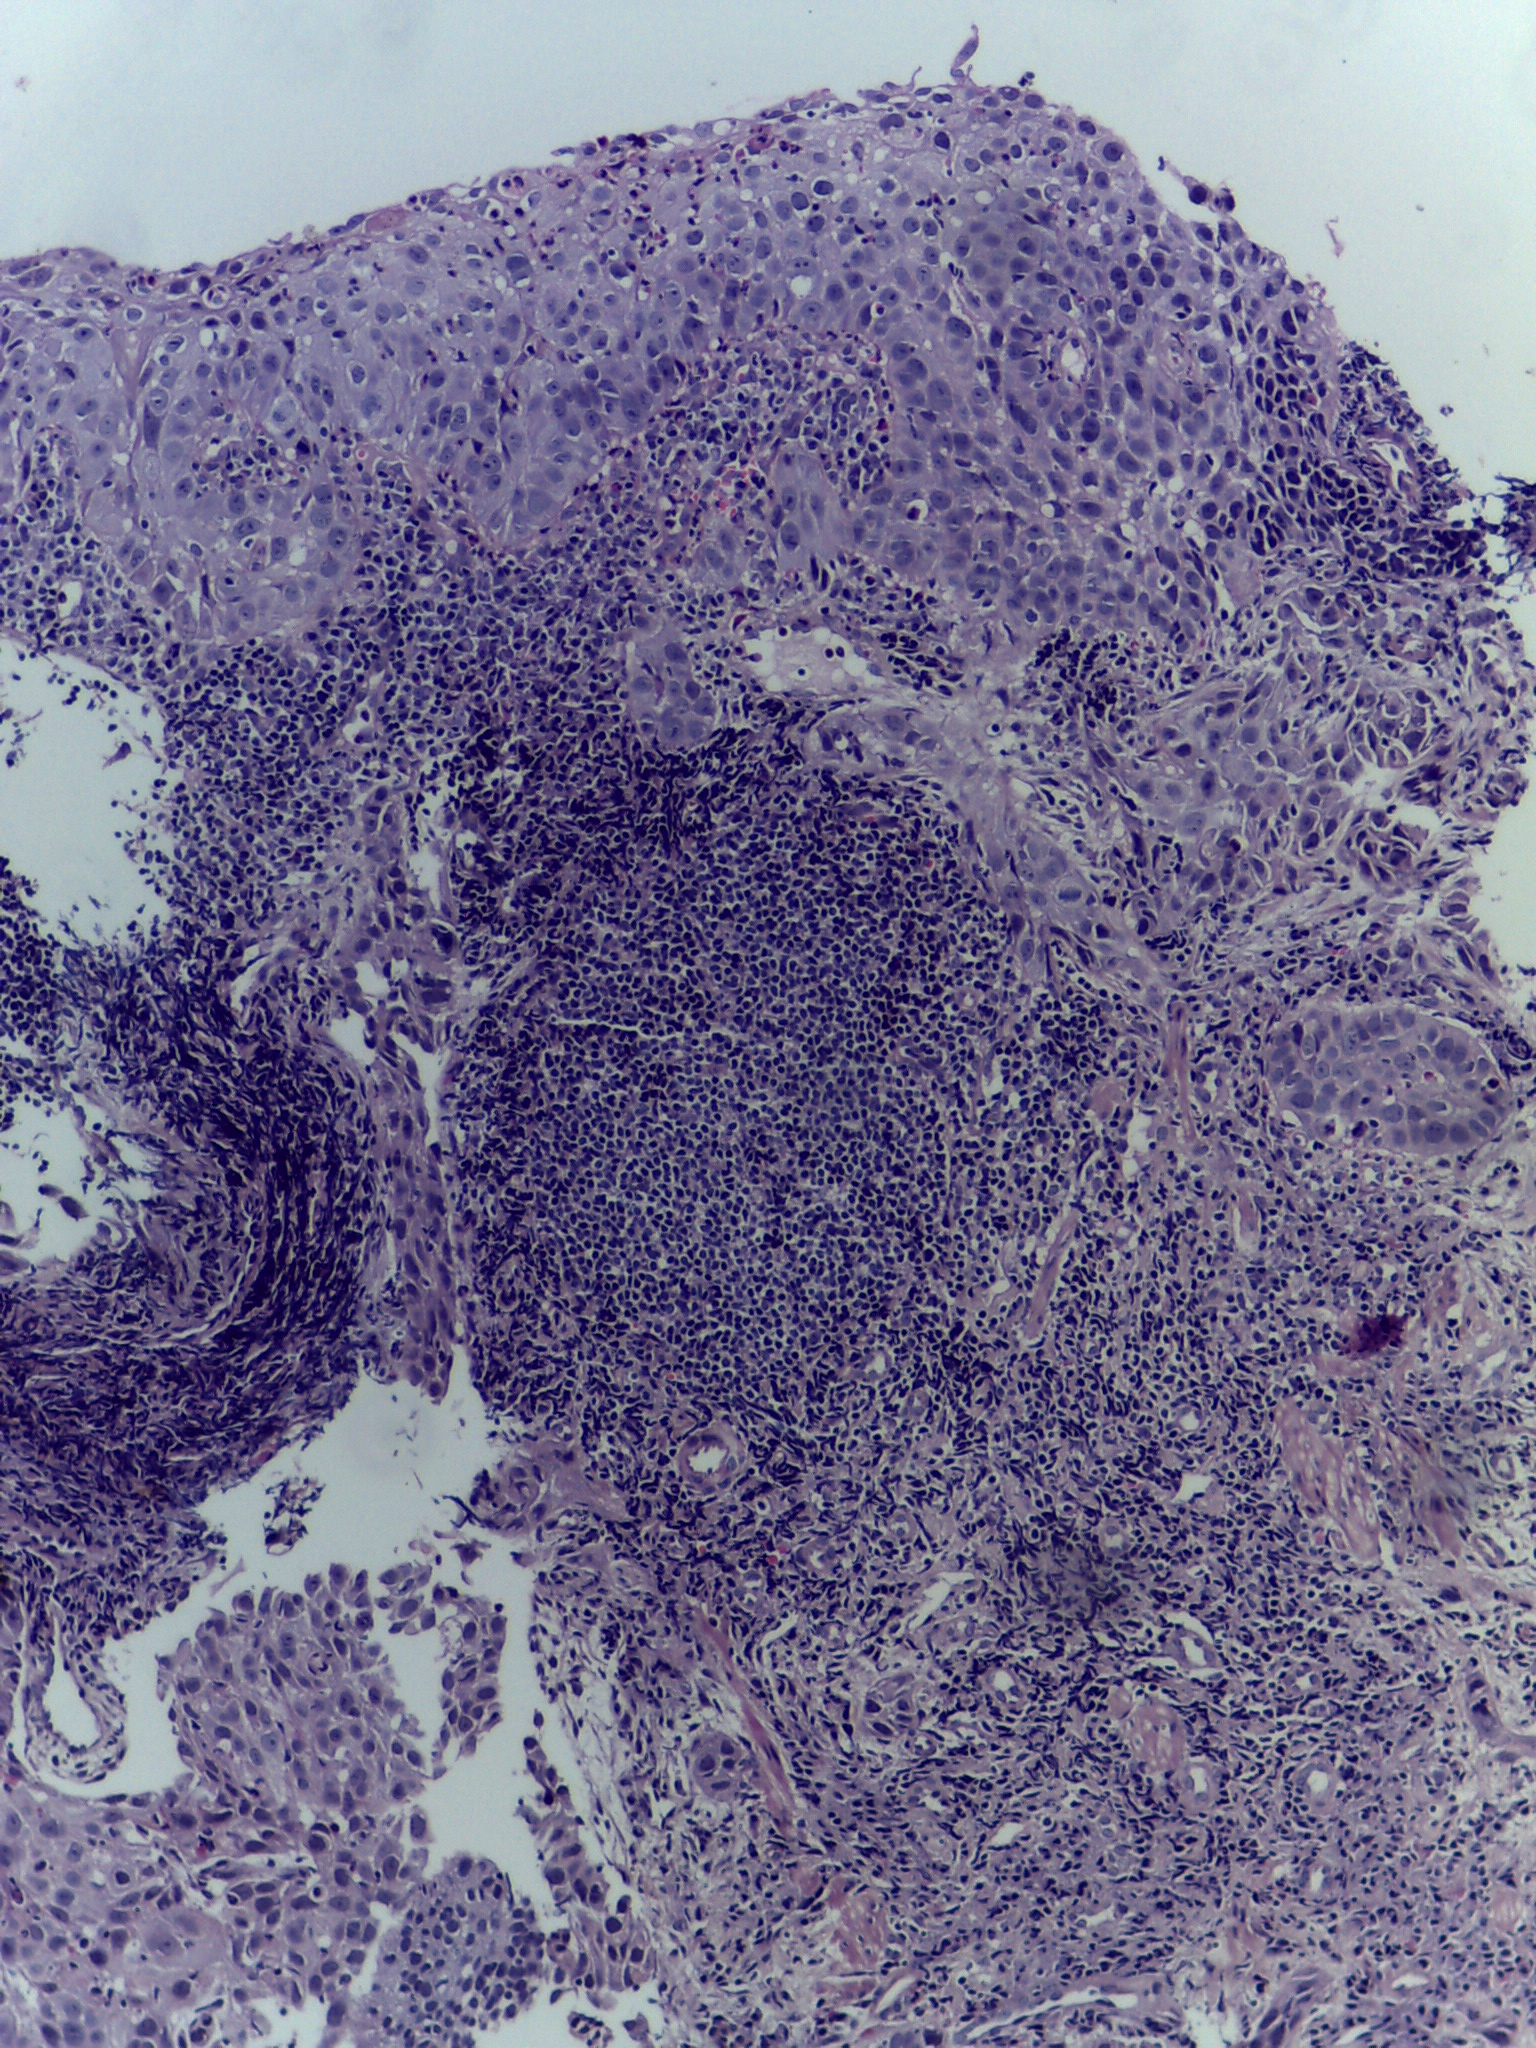
Diagnosis: OSCC